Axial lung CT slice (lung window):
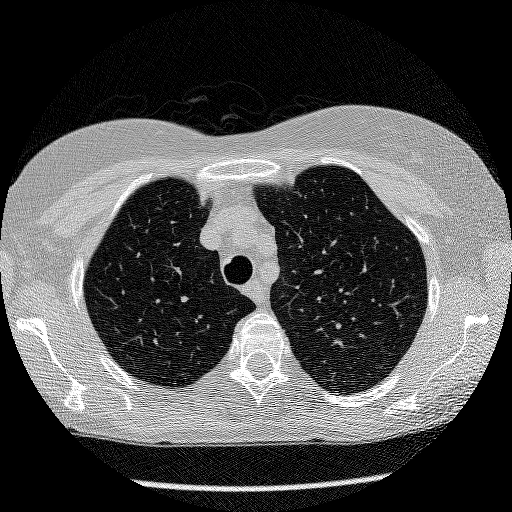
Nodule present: no